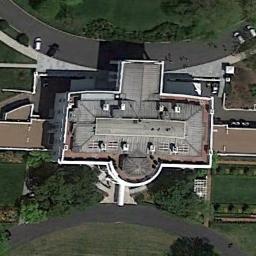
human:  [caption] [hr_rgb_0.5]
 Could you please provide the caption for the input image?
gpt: The cross-shaped palace is surrounded by green areas .

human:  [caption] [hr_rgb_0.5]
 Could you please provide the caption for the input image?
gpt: The palace is on the grass next to some trees .

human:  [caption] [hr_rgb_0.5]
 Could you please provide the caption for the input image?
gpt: There are many trees near the palace .

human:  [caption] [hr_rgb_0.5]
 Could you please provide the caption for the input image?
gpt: There is a wide road in front of the palace .

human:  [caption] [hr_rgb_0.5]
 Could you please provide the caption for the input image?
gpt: There are some green trees and lawns beside the palace .